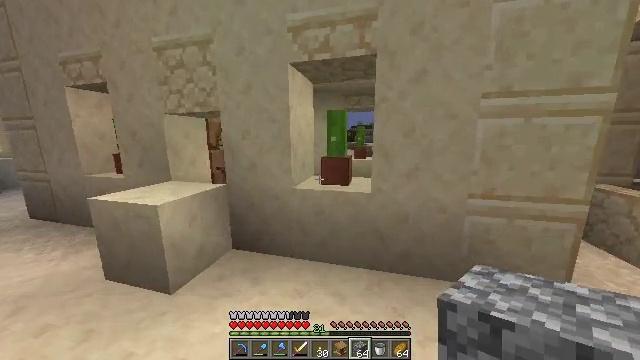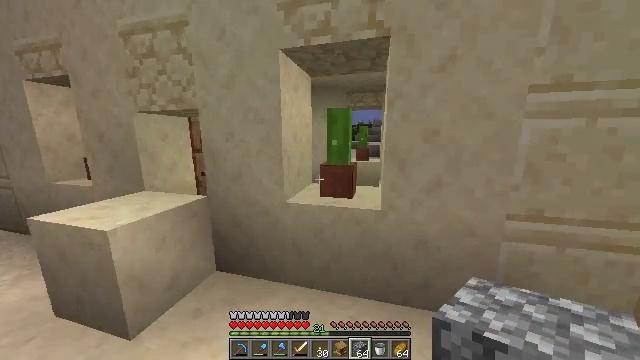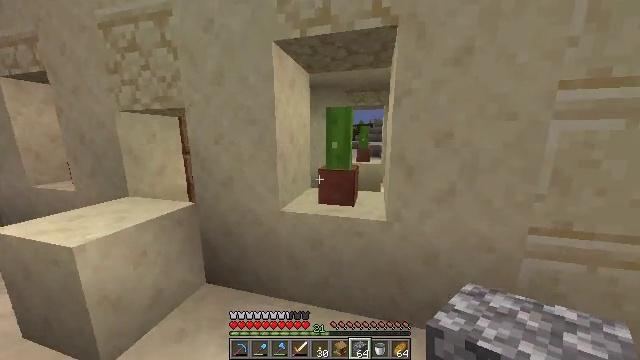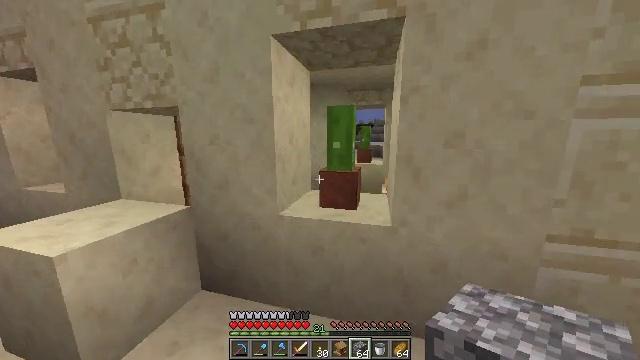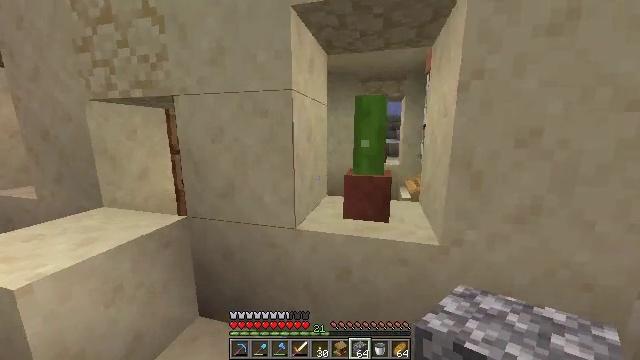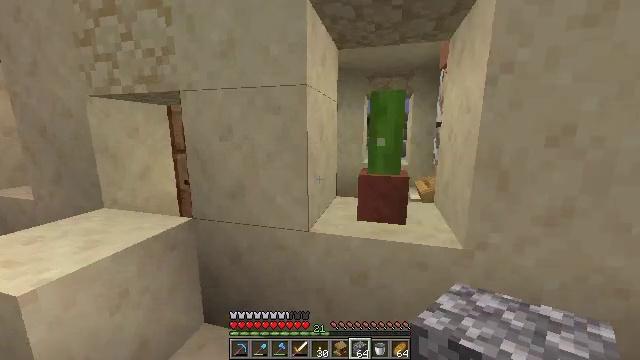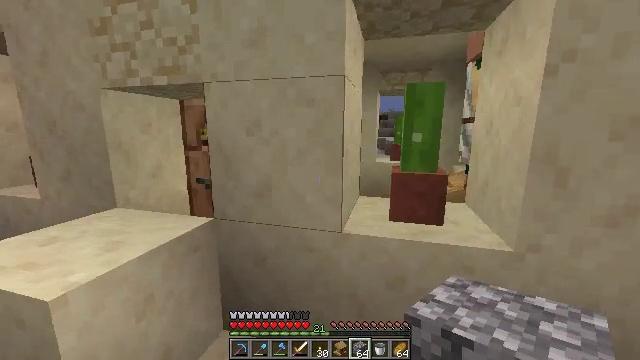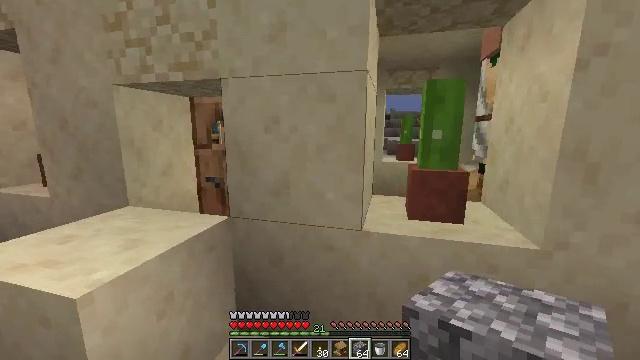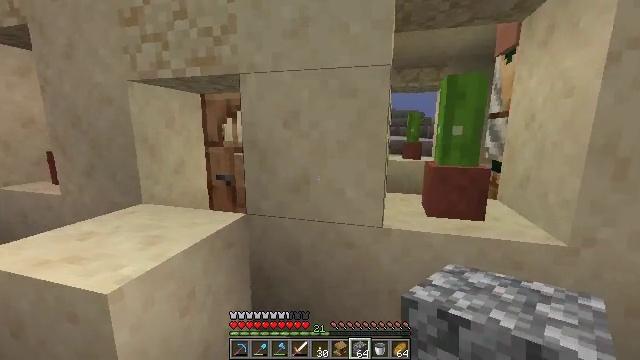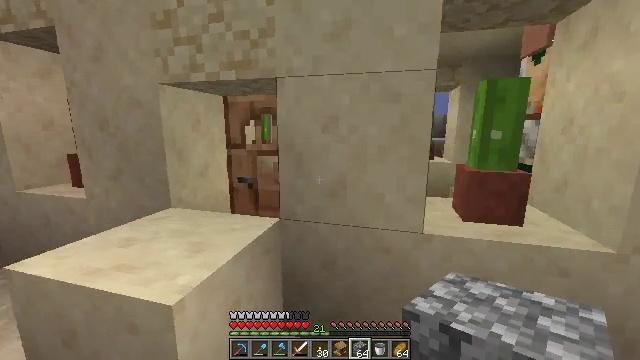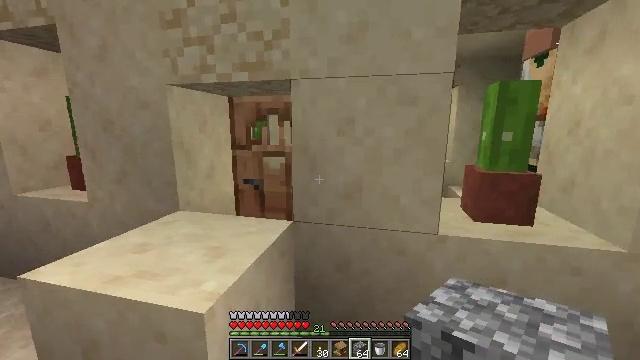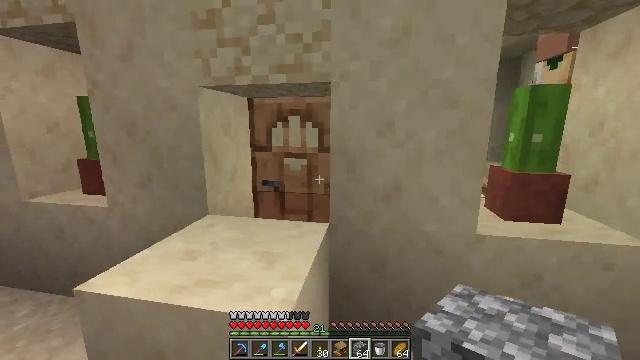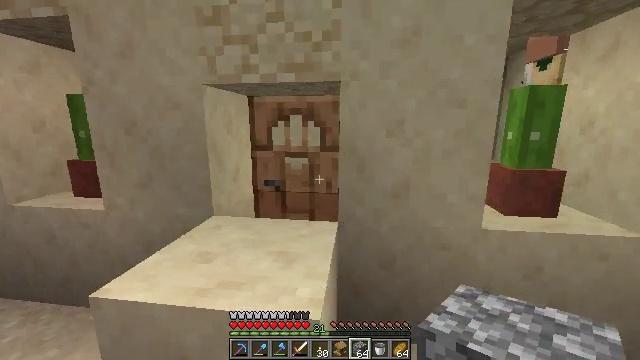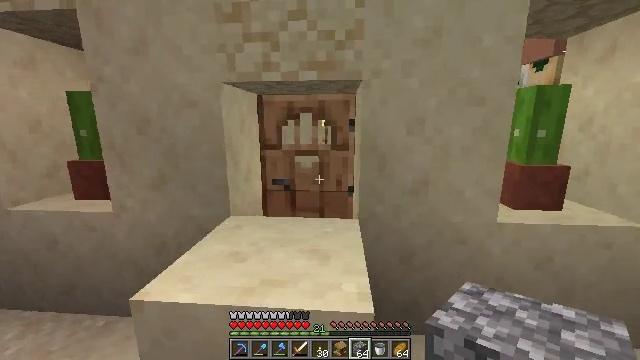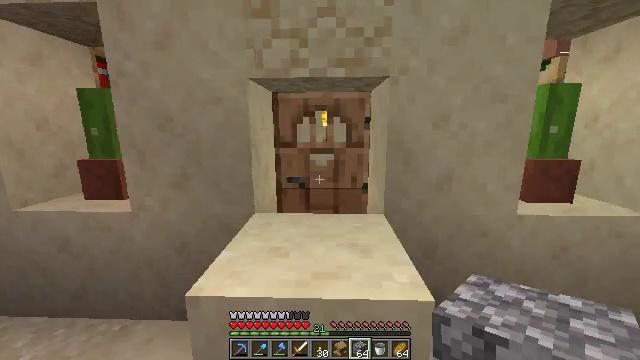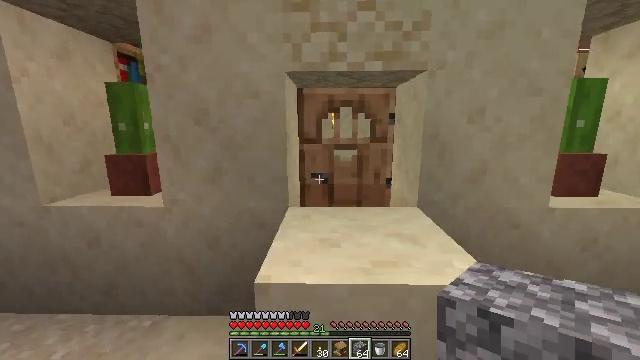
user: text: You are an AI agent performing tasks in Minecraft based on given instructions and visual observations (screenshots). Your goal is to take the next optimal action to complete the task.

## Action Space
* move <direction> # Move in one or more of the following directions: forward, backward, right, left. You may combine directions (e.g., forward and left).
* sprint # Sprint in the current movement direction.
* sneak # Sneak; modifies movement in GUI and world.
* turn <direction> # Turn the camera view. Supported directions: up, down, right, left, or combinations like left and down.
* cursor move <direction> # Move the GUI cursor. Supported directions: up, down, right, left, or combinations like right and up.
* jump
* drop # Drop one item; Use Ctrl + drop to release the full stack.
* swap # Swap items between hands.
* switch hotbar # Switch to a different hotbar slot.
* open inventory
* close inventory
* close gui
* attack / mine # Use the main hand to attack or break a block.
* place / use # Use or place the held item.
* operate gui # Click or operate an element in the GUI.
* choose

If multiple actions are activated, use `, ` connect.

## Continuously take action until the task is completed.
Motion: motion action
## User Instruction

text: Break the smooth sandstone to collect it.
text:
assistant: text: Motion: move forward
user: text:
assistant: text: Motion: move forward
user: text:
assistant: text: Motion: move left
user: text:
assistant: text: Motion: move left
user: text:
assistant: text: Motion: move left
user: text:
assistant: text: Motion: move left
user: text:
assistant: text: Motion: move left
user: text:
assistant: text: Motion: move left
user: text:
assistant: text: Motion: move left
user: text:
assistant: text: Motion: move left, turn right
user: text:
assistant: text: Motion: move left, turn right
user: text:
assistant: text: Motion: move left, turn right
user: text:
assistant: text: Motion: move left, turn right
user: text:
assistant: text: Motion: move left, turn right
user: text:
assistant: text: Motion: move left
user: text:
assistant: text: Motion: move left, turn right
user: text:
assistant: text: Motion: move left, turn right
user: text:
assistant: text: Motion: move left, turn right
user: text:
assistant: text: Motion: move left, turn right
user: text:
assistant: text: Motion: move left, turn right
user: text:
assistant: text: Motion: move left, turn right
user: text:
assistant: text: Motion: move left, turn right
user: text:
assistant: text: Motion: move left, turn right
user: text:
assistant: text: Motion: move left, turn right
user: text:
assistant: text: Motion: move left, turn right
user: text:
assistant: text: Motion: move left, turn right
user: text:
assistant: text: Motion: turn right
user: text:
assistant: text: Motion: no_op
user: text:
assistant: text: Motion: no_op
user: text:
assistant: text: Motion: move right